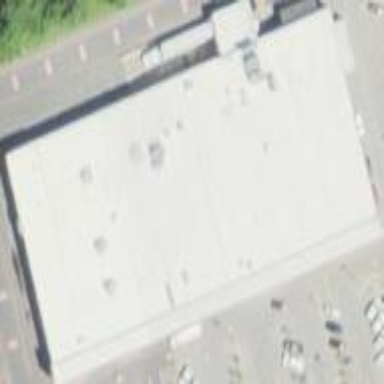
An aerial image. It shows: Supermarket building designated for retail purposes.